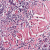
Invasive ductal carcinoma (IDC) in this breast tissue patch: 1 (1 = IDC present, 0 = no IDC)